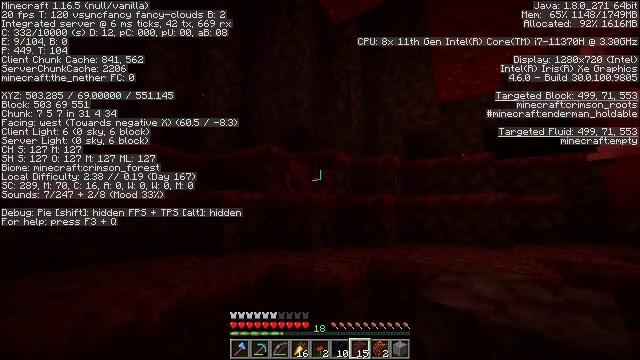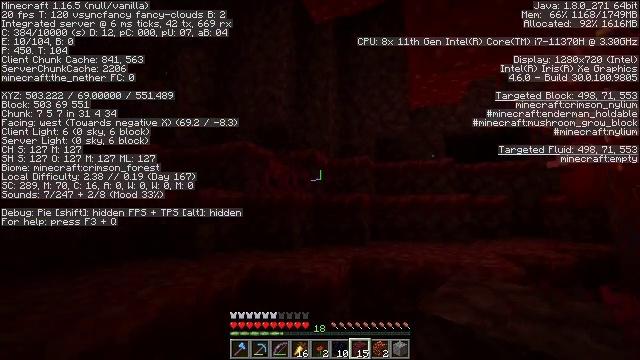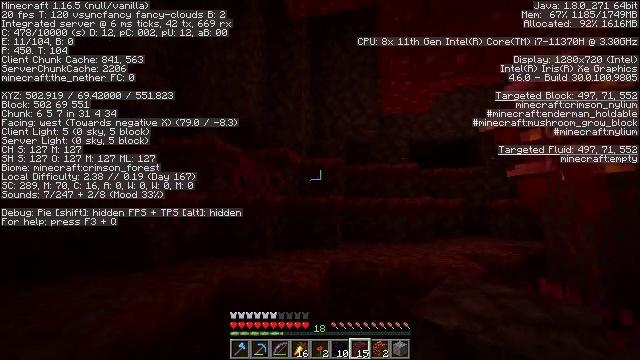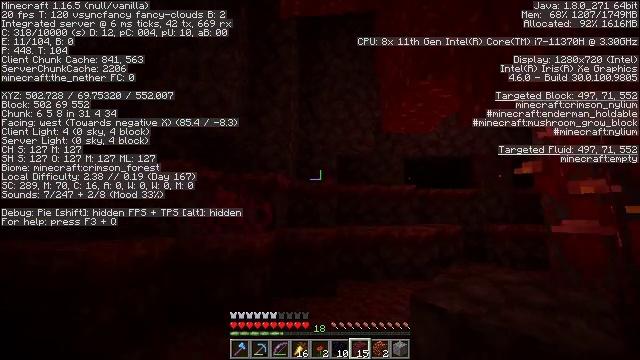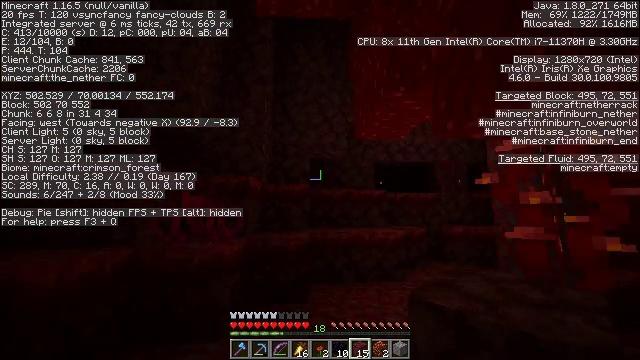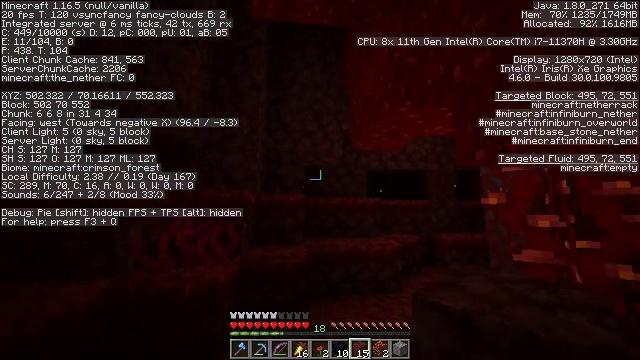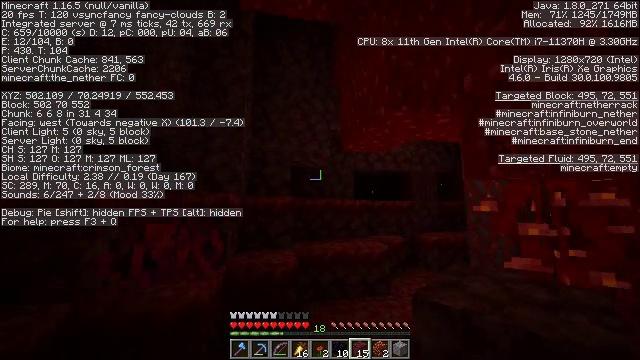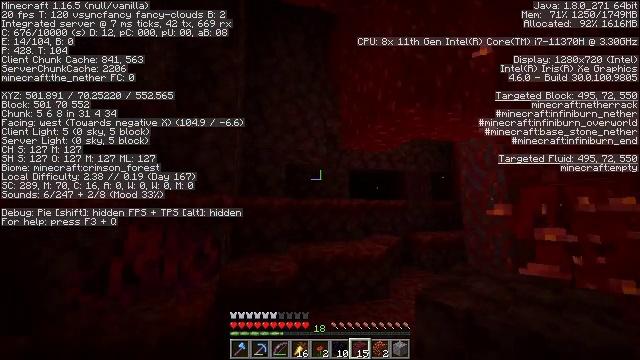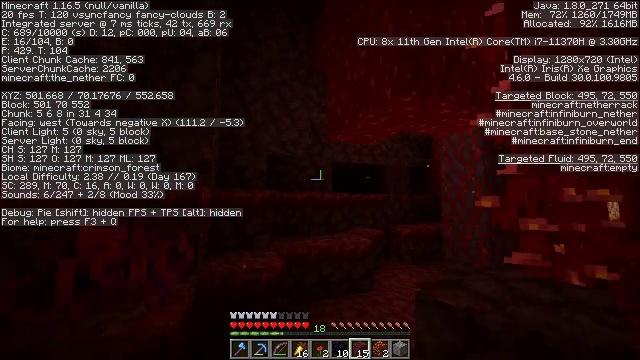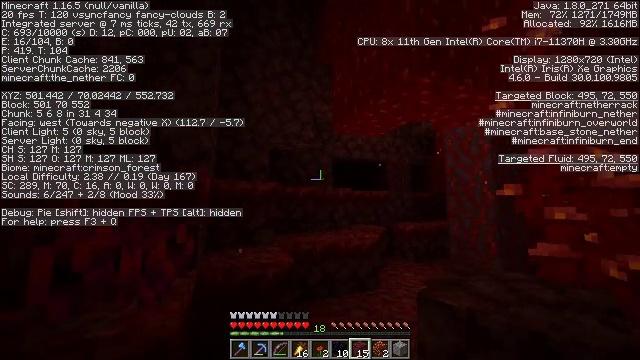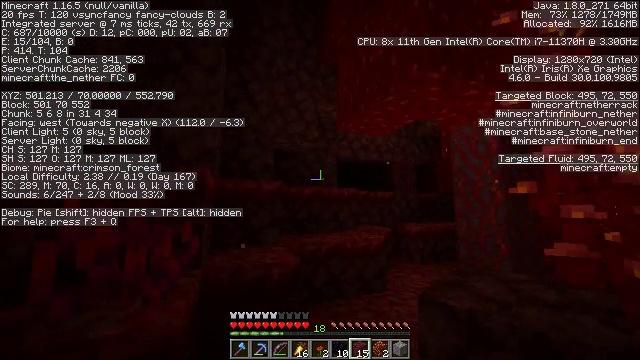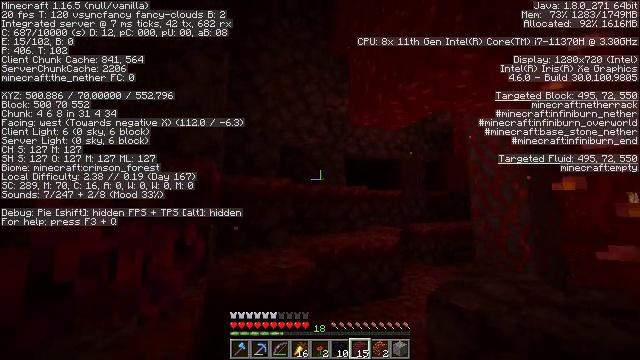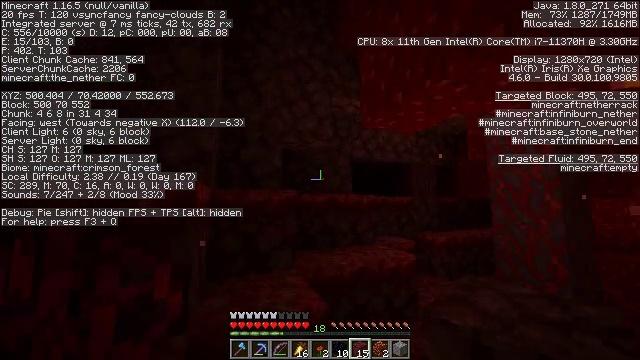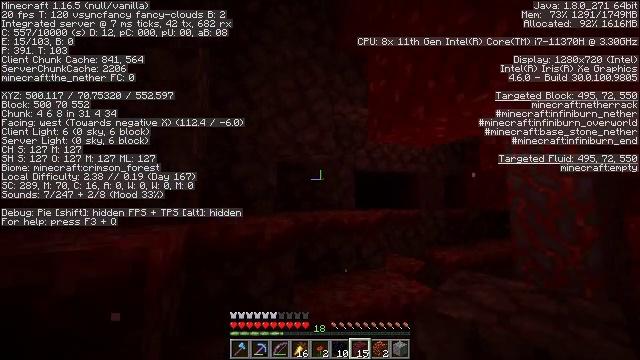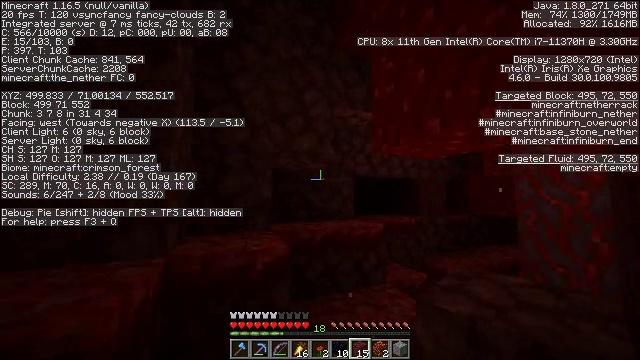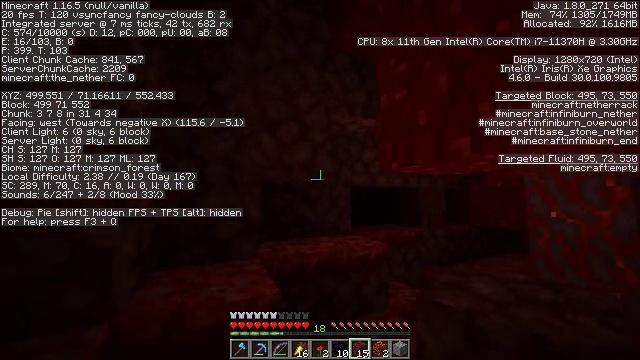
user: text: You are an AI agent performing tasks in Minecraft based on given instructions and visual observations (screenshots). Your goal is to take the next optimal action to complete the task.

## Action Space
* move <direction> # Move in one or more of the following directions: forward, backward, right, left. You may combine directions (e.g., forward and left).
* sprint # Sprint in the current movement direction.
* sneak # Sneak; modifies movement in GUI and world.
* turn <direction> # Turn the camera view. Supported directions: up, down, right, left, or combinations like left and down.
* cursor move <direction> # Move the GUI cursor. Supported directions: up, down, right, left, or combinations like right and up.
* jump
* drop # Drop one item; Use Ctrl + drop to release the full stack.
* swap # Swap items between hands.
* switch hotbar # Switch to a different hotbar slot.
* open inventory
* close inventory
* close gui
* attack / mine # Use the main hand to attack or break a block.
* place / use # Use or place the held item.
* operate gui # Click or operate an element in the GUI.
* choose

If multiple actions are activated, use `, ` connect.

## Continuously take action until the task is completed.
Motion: motion action
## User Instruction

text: Mine the nether wart block in the Nether.
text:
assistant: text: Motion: move forward and move left, sprint, turn right, jump
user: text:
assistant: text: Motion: move forward and move left, sprint, turn right, jump
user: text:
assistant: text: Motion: move forward, sprint, turn right, jump
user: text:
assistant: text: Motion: move forward, sprint, turn right, jump
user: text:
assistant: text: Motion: move forward, sprint, turn right, jump
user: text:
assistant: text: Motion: move forward, sprint, turn right, jump
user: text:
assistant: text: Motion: move forward, sprint, turn right, jump
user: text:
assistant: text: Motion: move forward, sprint, turn right and down, jump
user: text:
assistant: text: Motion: move forward, sprint, turn right, jump
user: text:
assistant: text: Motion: move forward, sprint, jump
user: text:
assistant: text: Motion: move forward, sprint, jump
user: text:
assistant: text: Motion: move forward, sprint, jump
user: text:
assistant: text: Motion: move forward, sprint, jump
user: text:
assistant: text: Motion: move forward, sprint, turn right, jump
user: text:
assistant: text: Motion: move forward, sprint, turn right, jump
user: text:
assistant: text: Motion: move forward, sprint, turn right, jump
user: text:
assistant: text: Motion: move forward, sprint, turn right and down, jump
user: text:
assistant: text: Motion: move forward, sprint, turn right and down, jump
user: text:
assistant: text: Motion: move forward, sprint, turn right and down, jump
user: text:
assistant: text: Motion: move forward, sprint, turn right and down
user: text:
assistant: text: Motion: move forward, sprint, turn right and down
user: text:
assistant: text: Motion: move forward, sprint, turn right and down
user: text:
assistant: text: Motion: move forward, sprint, turn right and down
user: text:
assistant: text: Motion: move forward, sprint, turn right
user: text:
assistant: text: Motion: move forward, sprint
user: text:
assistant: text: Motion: move forward
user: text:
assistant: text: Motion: move forward
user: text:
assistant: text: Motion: move forward
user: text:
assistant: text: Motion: move forward
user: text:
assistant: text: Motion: move forward, turn left